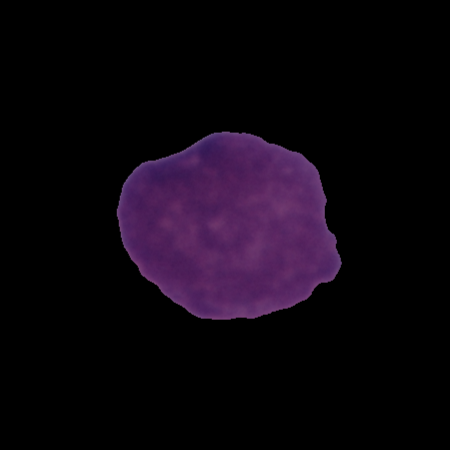
Label: cancer